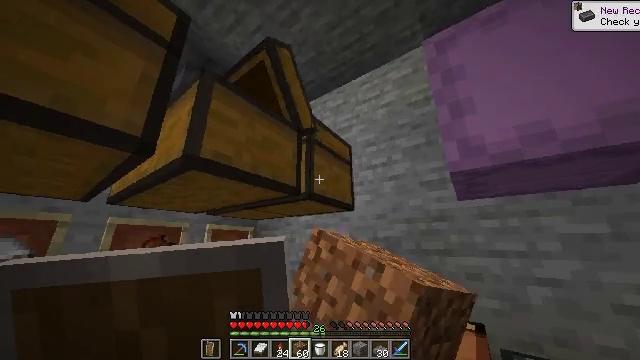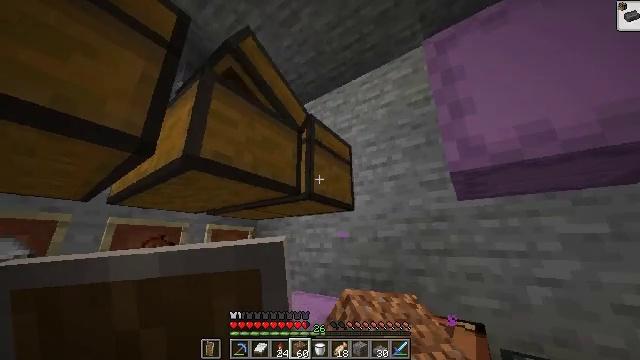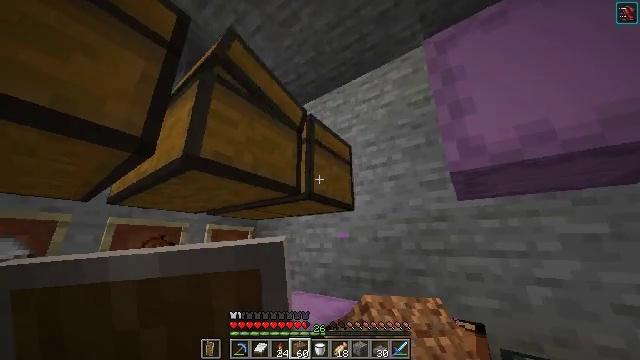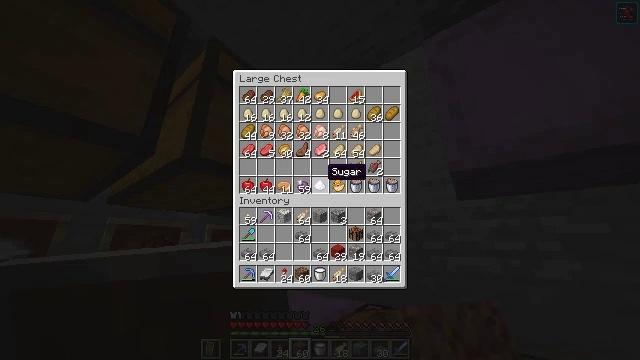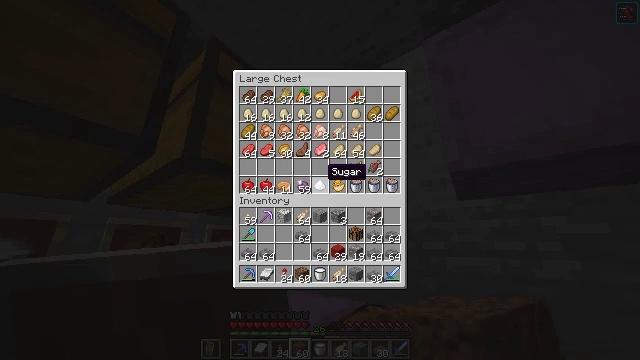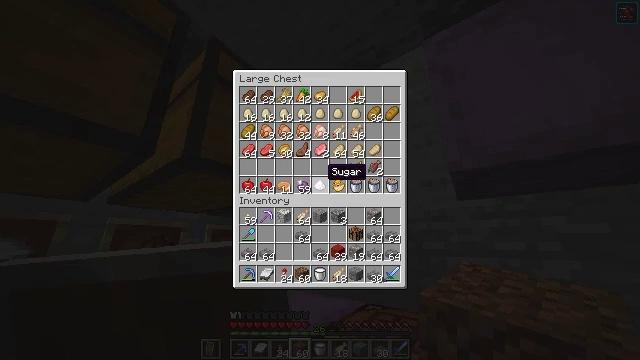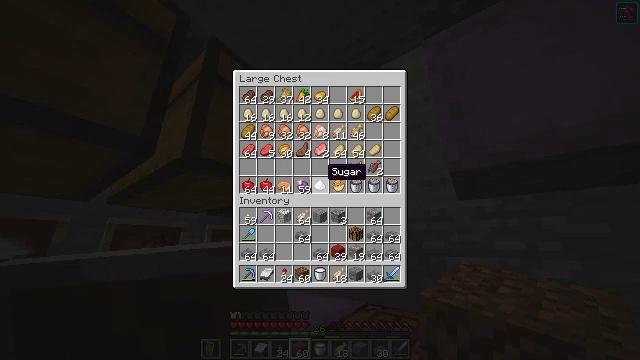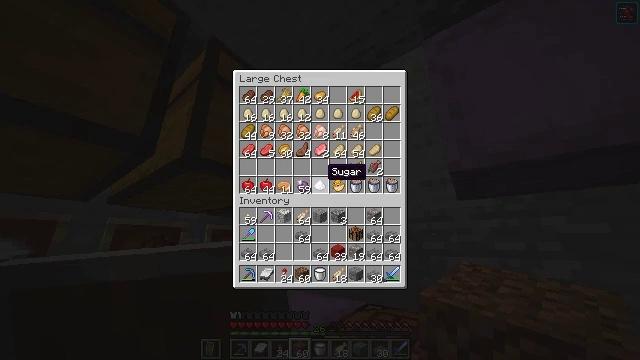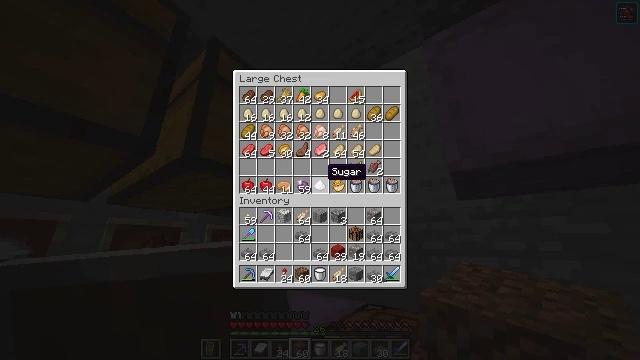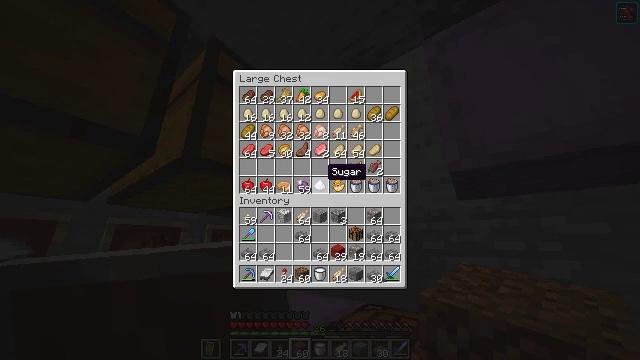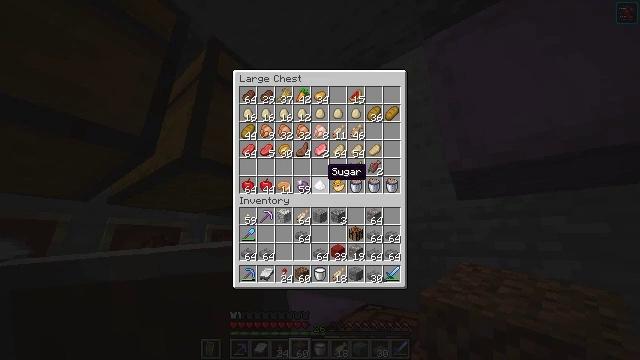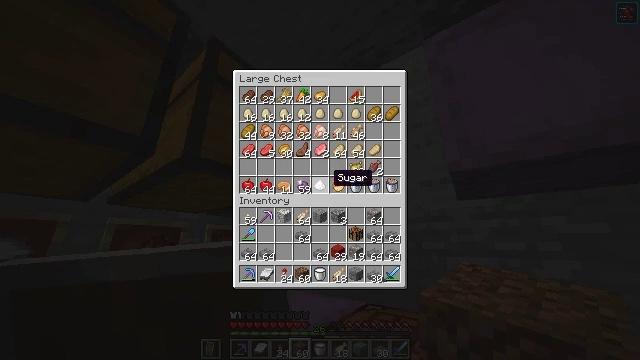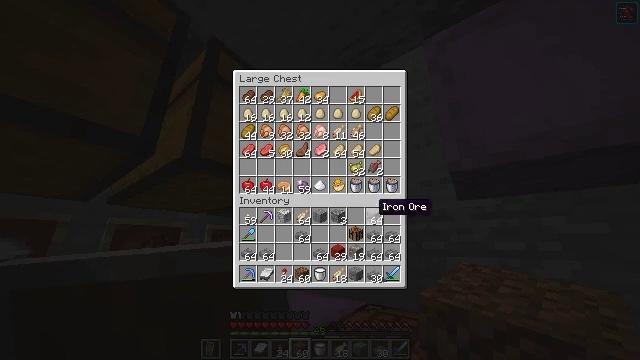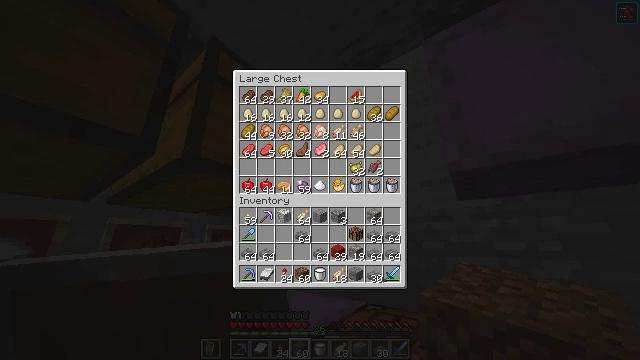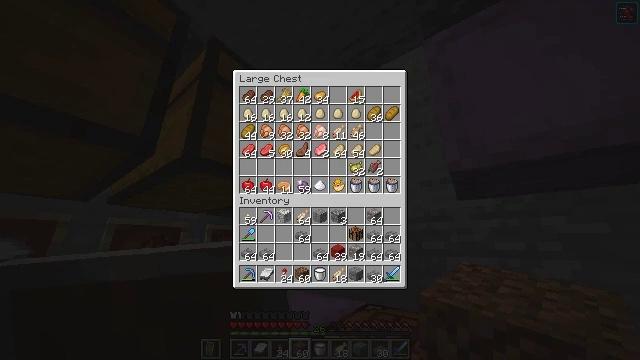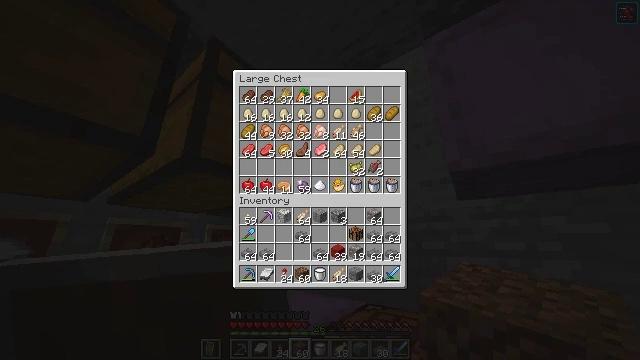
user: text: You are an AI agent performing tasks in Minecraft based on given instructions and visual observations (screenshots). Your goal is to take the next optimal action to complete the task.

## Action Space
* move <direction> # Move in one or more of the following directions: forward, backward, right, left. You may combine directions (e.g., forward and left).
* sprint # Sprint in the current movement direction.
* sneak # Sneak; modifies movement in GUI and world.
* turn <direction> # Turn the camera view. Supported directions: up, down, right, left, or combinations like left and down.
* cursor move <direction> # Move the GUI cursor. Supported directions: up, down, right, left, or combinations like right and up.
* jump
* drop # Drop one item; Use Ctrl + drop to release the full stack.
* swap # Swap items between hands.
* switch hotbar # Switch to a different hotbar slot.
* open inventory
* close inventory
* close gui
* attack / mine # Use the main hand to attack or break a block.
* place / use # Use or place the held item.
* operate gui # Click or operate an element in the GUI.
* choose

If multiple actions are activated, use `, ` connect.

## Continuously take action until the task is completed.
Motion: motion action
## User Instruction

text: Craft clay.
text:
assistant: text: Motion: no_op
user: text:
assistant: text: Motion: no_op
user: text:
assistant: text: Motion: no_op
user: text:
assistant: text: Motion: no_op
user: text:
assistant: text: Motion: no_op
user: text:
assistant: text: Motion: no_op
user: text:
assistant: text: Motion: no_op
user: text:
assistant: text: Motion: no_op
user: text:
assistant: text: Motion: no_op
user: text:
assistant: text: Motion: no_op
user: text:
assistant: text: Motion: no_op
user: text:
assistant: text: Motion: cursor move right and down
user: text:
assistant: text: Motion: cursor move right
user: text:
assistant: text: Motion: cursor move right and up
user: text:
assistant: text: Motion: cursor move right and up
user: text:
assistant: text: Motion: no_op
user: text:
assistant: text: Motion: no_op
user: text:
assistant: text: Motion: no_op
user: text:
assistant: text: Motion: no_op
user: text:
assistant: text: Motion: no_op
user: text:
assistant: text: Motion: no_op
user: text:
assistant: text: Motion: no_op
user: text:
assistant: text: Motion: no_op
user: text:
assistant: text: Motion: no_op
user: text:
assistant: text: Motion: no_op
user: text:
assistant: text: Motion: no_op
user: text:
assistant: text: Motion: no_op
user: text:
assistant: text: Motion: no_op
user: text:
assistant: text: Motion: no_op
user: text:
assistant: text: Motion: no_op